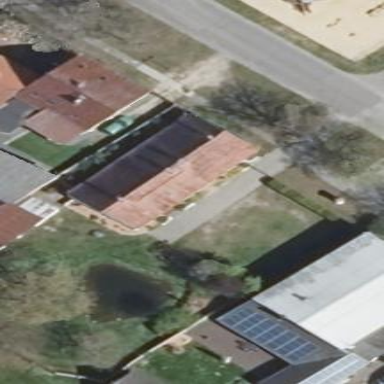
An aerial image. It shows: Gabled house with red roof. The roof is oriented along the house.